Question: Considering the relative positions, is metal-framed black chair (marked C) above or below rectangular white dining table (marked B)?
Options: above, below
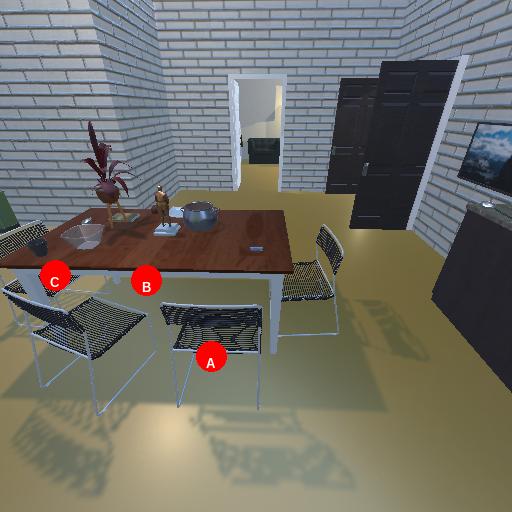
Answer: above